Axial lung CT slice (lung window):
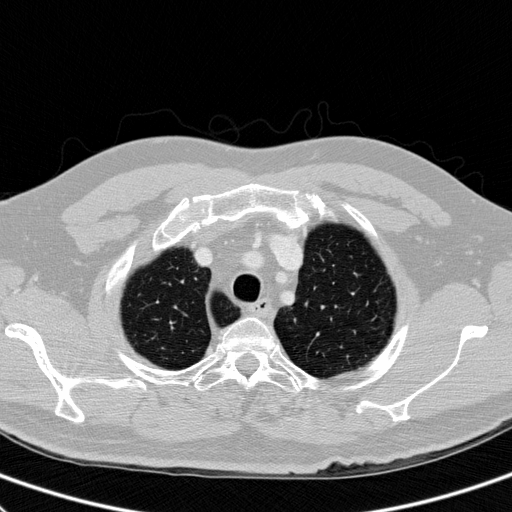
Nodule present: no